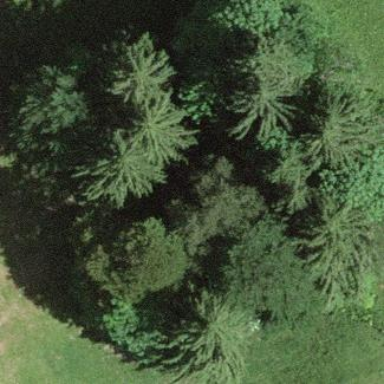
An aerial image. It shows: Forest with mixed types of leaves.